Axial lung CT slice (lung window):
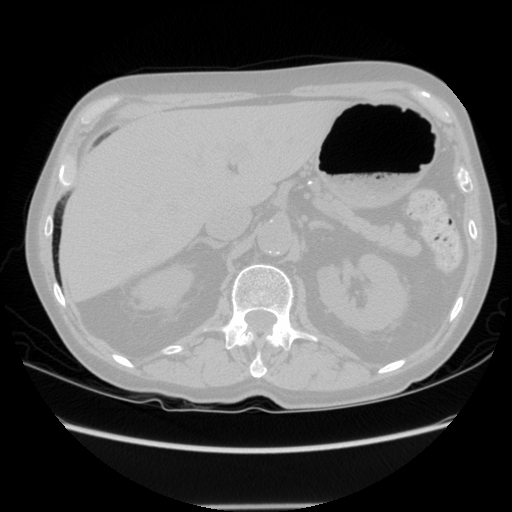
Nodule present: no